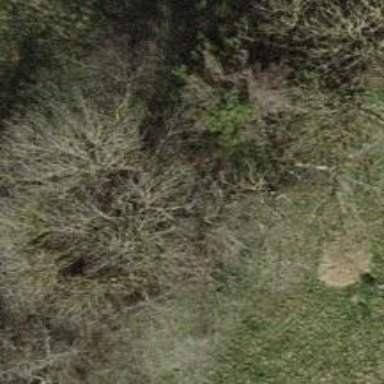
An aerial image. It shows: Beautiful tree in nature.